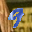
Label: 9